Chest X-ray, PA view. Patient: 26 years old, sex M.
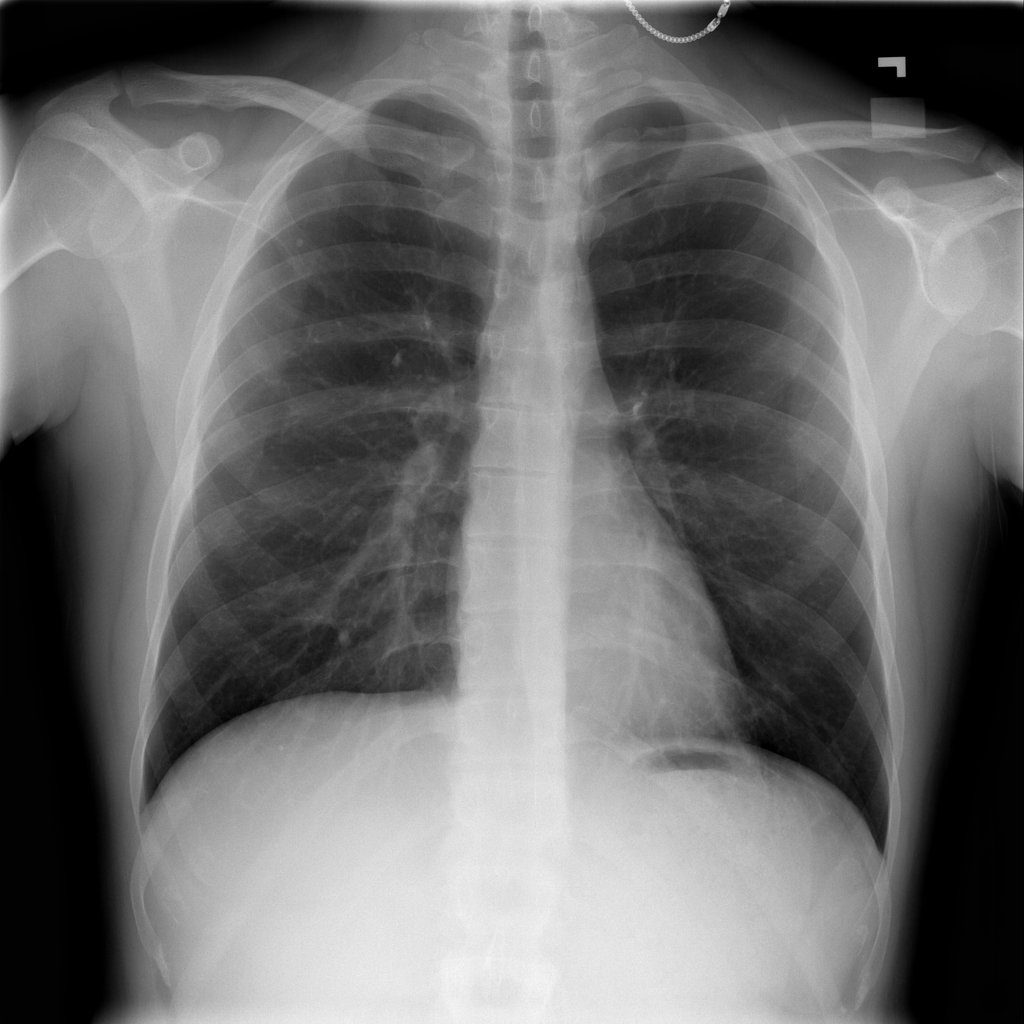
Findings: No Finding